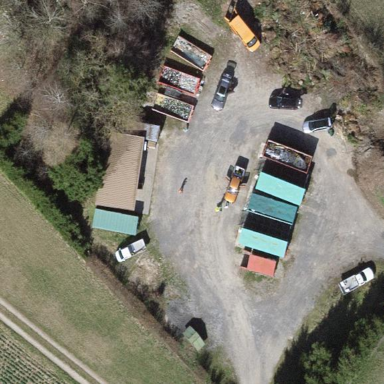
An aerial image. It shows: Recycling center for various types of waste.